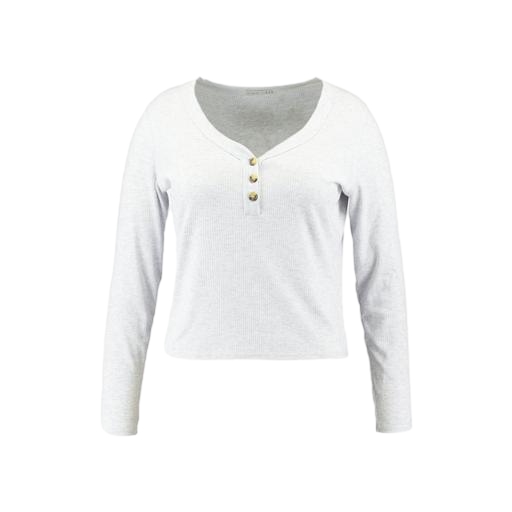
white henley long-sleeved ribbed-jersey top, long-sleeve t-shirt only macy, her longsleeve top, white background